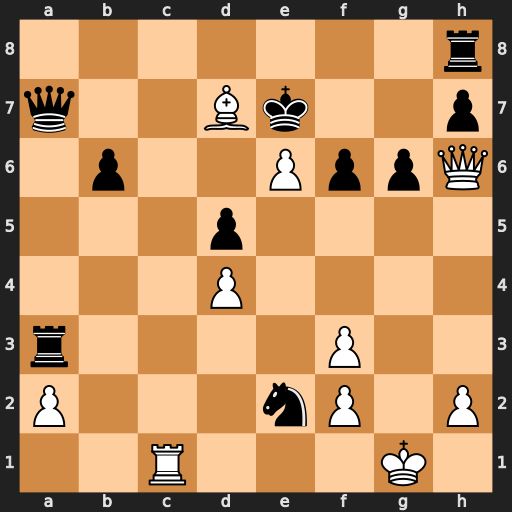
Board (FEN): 7r/q2Bk2p/1p2PppQ/3p4/3P4/r4P2/P3nP1P/2R3K1
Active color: w
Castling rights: -
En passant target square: -
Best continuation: Kh1 Nxc1 Qg7+ Kd6 Qxh8 Qa6 Qb8+ Ke7 Qe8+